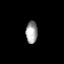
Tissue: prostate
Cell type: Epithelial cells
Senescence score: 0.3185
Nuclear area (px): 252
Mean DAPI intensity: 159.758